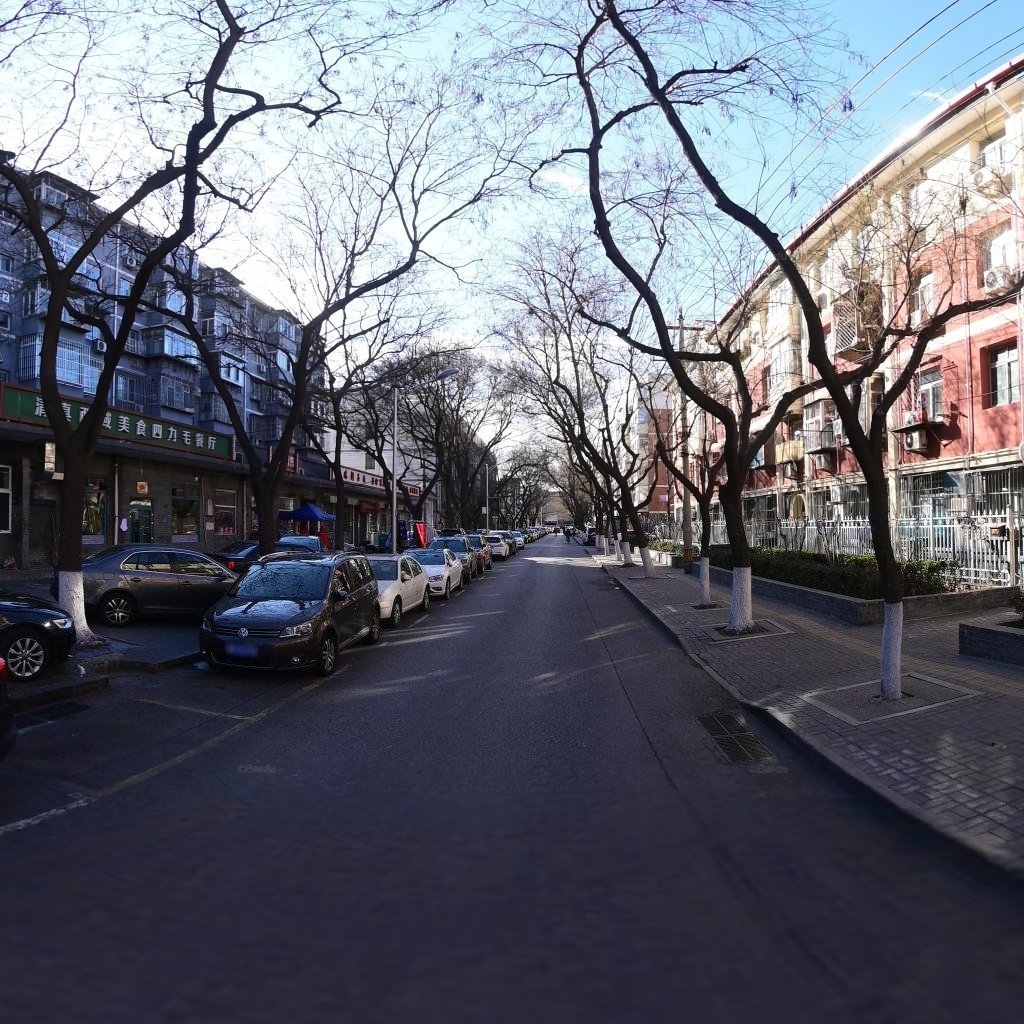
Region: Xicheng
Road damage annotations: longitudinal crack, longitudinal crack